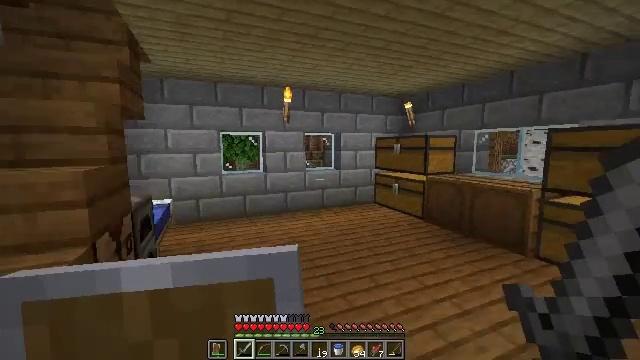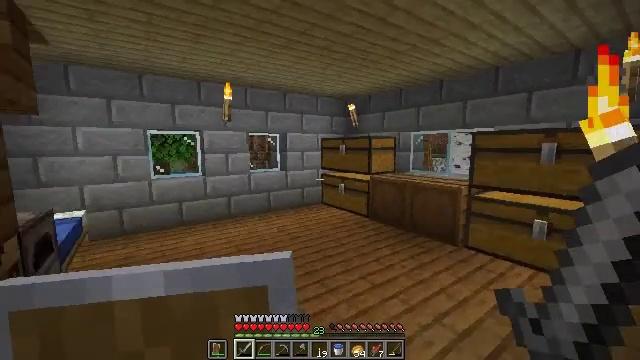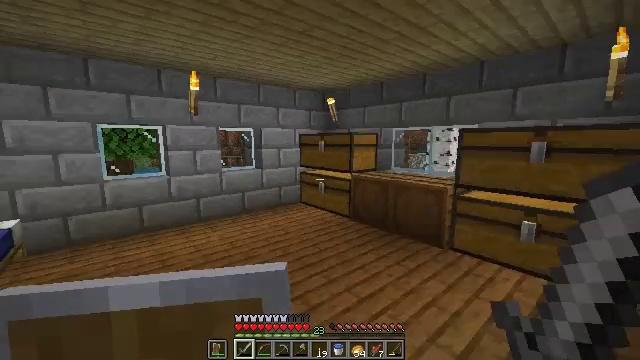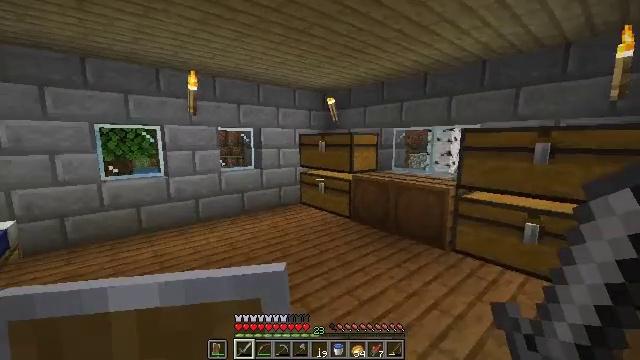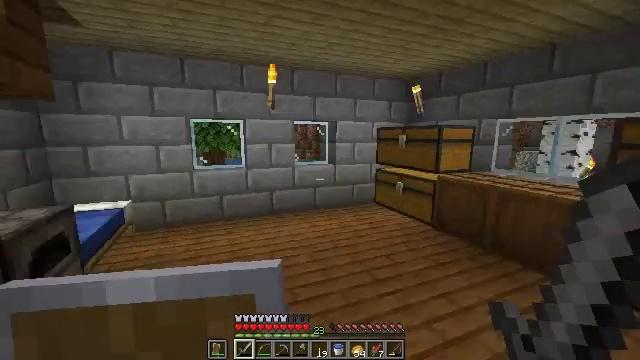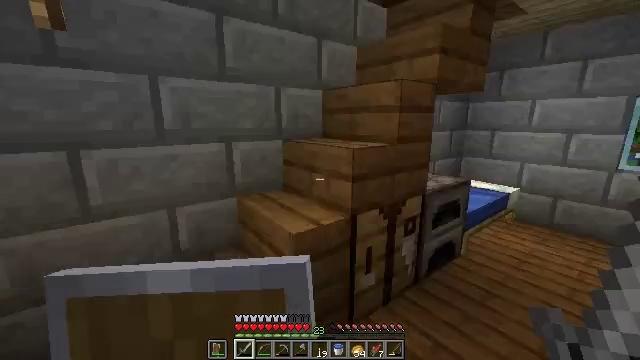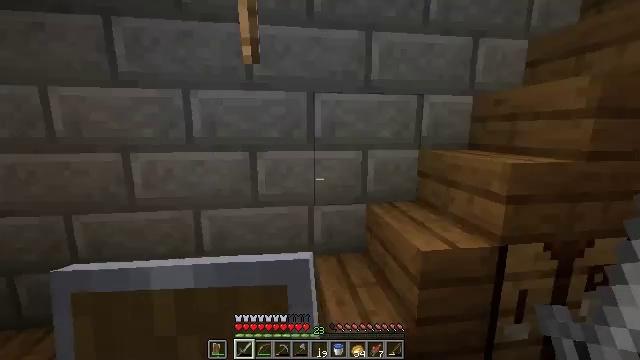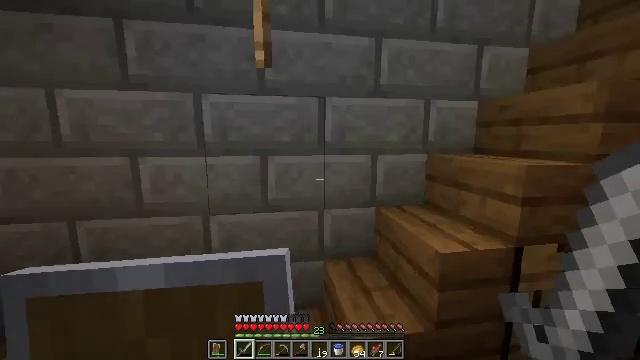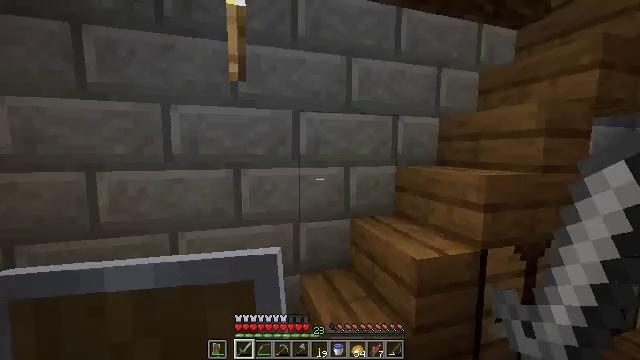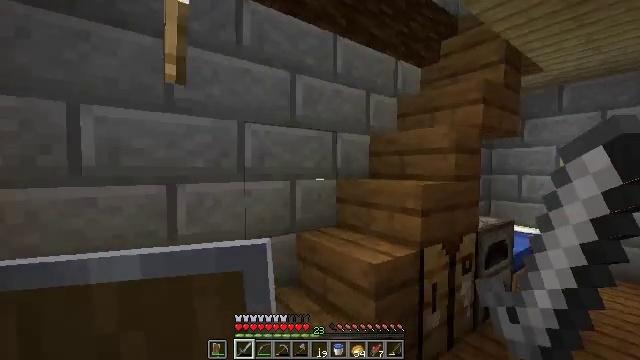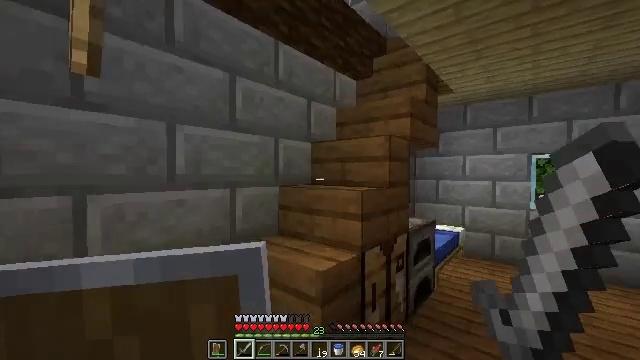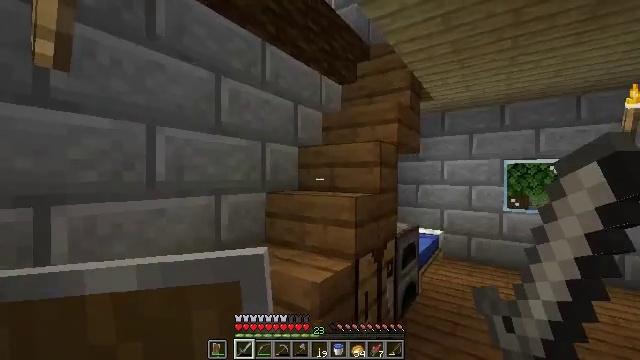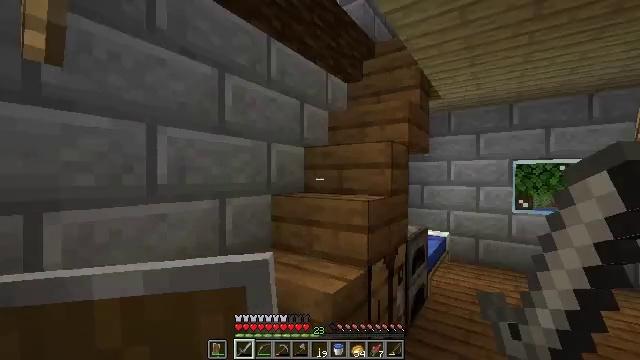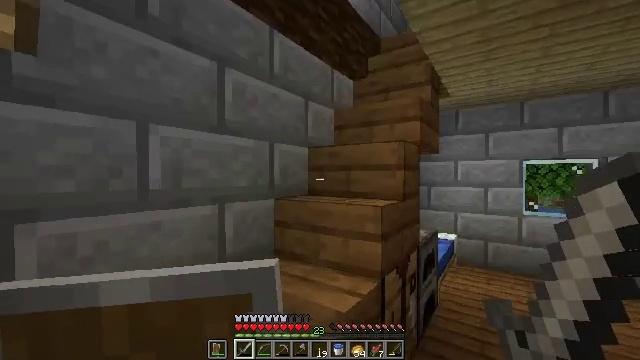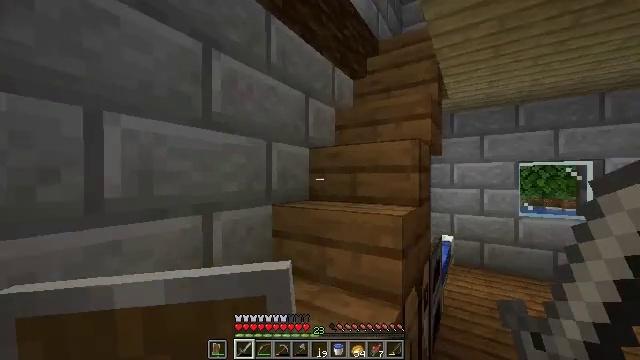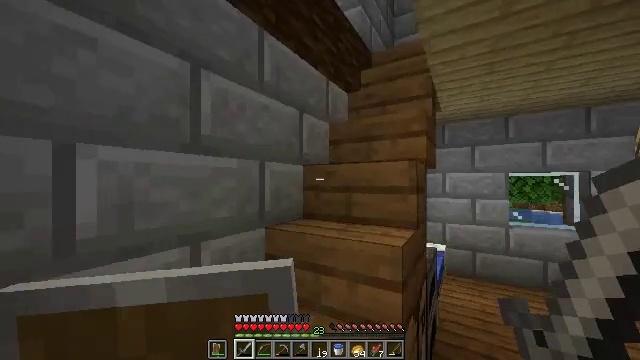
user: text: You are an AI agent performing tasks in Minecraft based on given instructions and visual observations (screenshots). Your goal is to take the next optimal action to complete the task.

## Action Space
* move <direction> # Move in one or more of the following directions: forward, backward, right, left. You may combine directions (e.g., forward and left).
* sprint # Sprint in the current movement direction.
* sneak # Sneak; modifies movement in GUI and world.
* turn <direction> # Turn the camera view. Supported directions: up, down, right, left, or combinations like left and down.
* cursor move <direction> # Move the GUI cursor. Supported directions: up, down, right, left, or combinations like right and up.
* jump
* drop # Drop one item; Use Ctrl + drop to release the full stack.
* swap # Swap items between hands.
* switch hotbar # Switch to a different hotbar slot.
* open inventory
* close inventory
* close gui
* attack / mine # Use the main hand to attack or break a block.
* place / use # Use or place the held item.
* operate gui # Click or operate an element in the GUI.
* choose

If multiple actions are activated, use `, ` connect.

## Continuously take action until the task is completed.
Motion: motion action
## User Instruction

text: Craft gold nugget in the crafting table.
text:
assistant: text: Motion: move forward, turn right
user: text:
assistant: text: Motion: move forward, turn right and down
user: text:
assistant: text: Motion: move forward
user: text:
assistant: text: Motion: move forward, turn left and down
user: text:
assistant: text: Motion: move left, turn left and down
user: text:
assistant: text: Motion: move left, turn left and up
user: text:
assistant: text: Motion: move left, turn right and up
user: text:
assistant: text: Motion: move left, turn right and up
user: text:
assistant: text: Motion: move forward and move left, turn right and up
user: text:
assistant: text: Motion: move forward and move left, turn right and up
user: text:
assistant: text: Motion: move forward, turn right
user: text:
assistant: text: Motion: move forward
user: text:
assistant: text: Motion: move forward, sprint
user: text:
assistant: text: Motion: move forward, sprint, turn right
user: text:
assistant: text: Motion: move forward, sprint, turn right
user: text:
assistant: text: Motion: move forward, turn right and up
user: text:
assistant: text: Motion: move forward and move left, turn right and up
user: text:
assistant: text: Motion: move forward and move left, turn right
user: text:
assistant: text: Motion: move forward and move left, turn right
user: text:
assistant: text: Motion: move forward and move left, turn right and up
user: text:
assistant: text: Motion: move forward and move left, turn right
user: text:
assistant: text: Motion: move forward and move left, turn right
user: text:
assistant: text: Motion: move forward and move left, turn right and up
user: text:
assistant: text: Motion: move forward and move left, turn right and up
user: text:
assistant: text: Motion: move forward and move left, turn right
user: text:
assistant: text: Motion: move forward and move left, turn right
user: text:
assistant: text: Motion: move left, turn right and down
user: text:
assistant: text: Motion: move back and move left, turn right and down
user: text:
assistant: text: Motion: move back and move left, turn right and down
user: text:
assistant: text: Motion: move back and move left, turn right